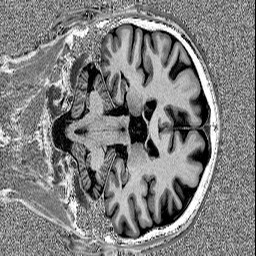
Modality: MP2RAGE
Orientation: coronal
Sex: male